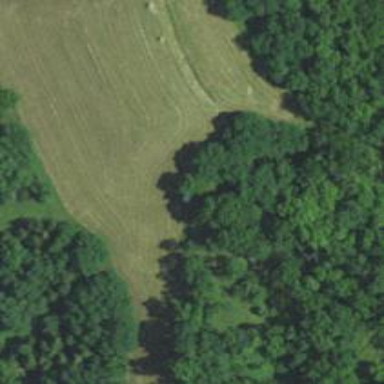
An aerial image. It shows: Hunting stand.